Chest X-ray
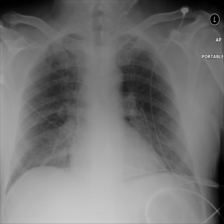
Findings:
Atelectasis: negative
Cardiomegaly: negative
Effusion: negative
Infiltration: negative
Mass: negative
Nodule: negative
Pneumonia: negative
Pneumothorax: negative
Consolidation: negative
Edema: positive
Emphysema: negative
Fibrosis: negative
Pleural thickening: negative
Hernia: negative